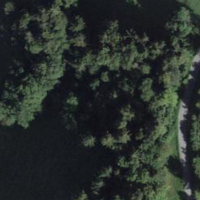
EUNIS habitat code: 44
Species observed at this site:
Impatiens balfourii